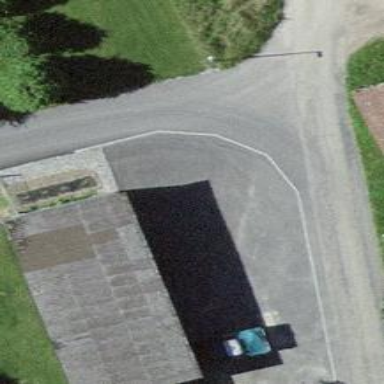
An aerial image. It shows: View of roof of building.